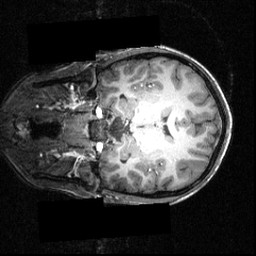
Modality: T1w
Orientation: coronal
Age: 16
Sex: male
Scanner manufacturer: siemens
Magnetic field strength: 3.951 T
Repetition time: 1.5 s
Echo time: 0.00335 s